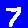
Digit: 7